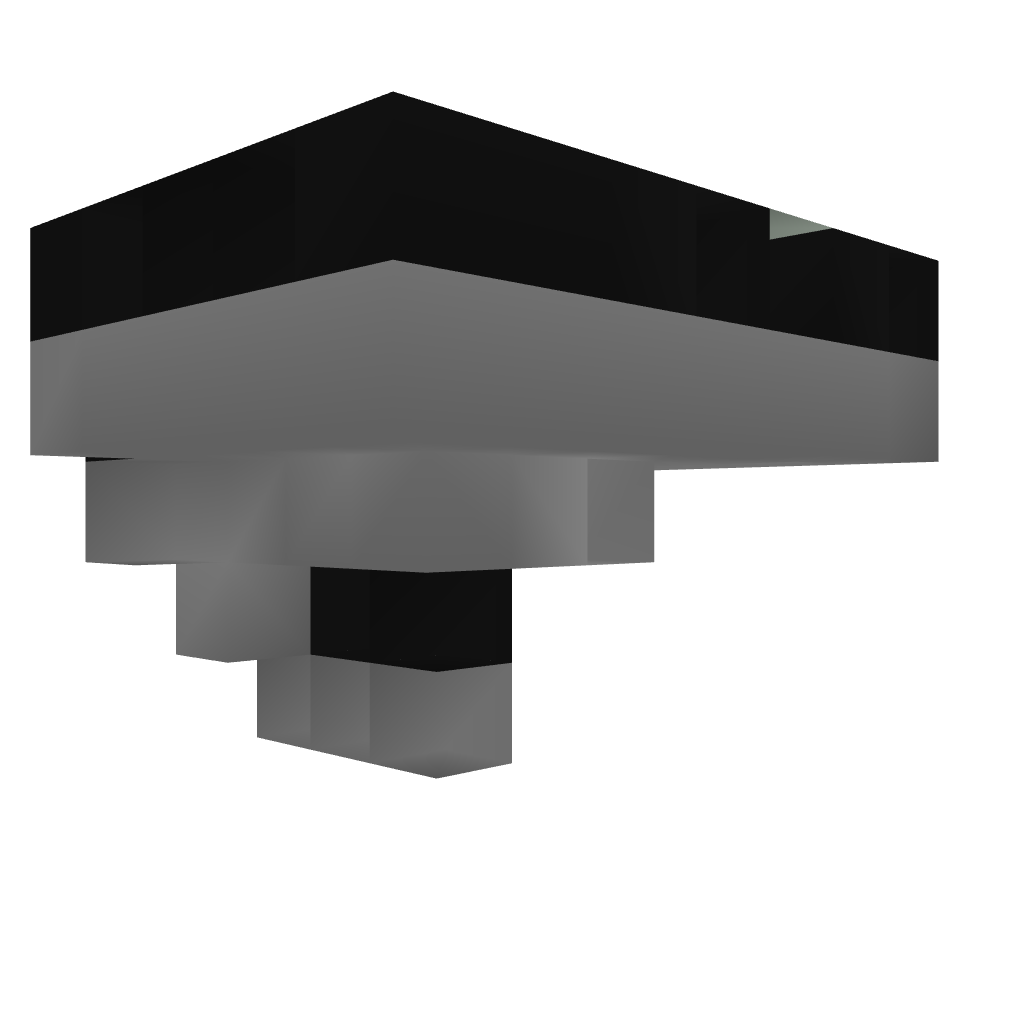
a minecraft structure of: Compact Equipping Machine